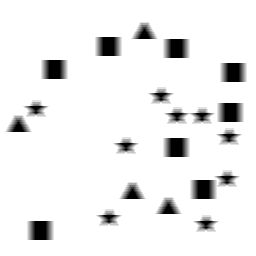
Squares: 8
Triangles: 4
Stars: 9
Total shapes: 21